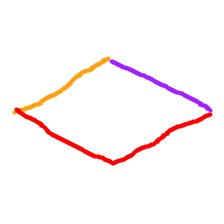
Shape: rhombus